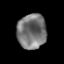
Tissue: prostate
Cell type: T cells
Senescence score: 0.3231
Nuclear area (px): 988
Mean DAPI intensity: 118.015